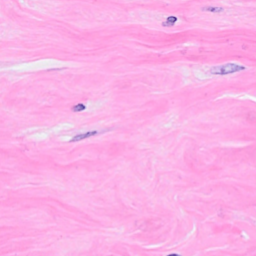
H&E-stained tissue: Breast